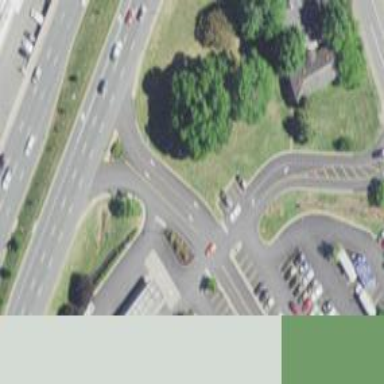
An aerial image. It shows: Stop road.